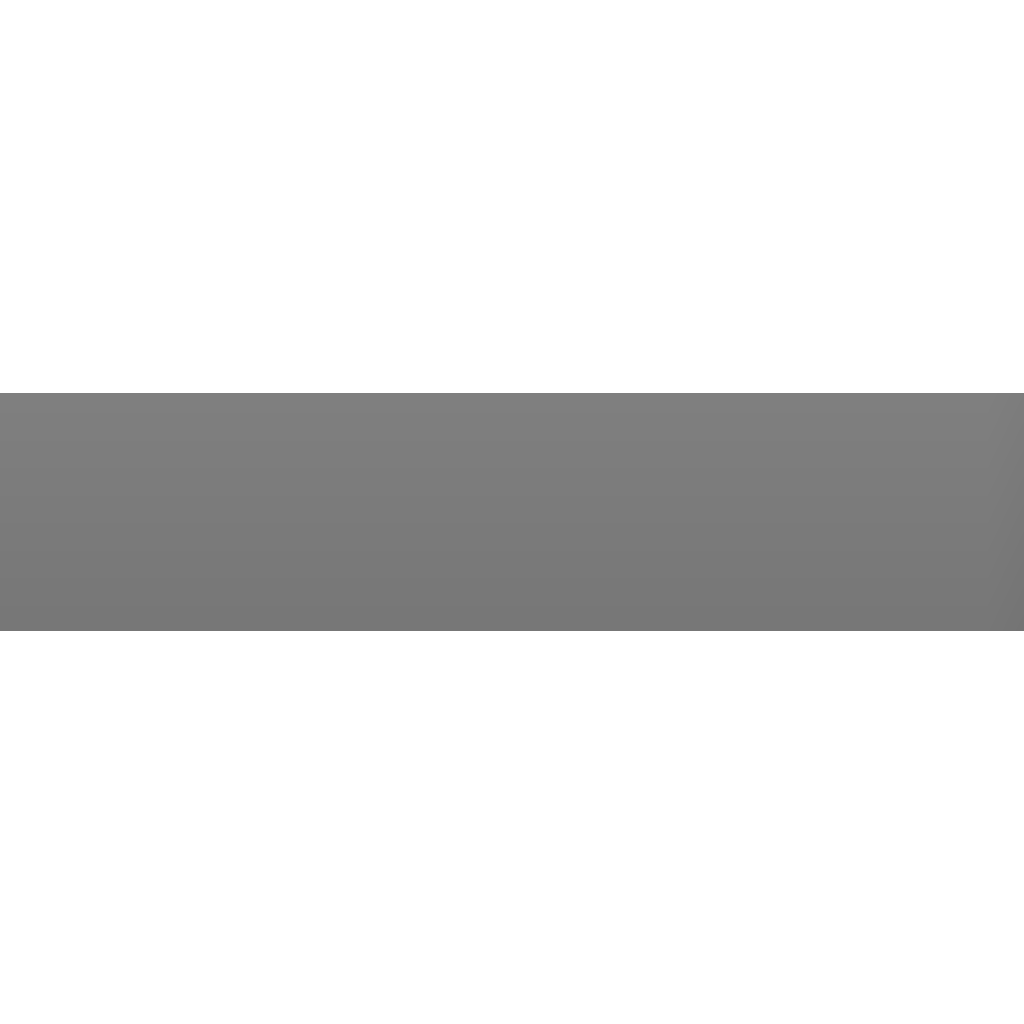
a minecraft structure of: BlockSwaper bad low quality